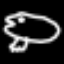
Label: frog